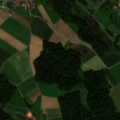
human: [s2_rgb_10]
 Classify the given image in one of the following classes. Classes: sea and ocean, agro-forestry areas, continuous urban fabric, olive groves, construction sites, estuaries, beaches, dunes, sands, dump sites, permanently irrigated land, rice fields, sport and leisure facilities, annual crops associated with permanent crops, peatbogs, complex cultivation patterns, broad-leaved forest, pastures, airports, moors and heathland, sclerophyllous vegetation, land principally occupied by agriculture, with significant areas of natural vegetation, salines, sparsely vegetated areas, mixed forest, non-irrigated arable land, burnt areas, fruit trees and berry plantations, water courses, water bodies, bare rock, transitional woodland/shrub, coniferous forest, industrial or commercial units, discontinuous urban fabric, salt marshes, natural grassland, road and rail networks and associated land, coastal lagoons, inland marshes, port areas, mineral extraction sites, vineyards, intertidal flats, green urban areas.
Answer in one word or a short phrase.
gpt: non-irrigated arable land, land principally occupied by agriculture, with significant areas of natural vegetation, broad-leaved forest, mixed forest